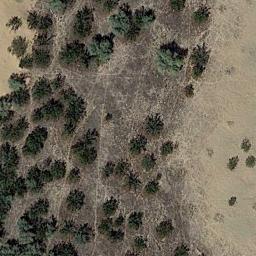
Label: chaparral